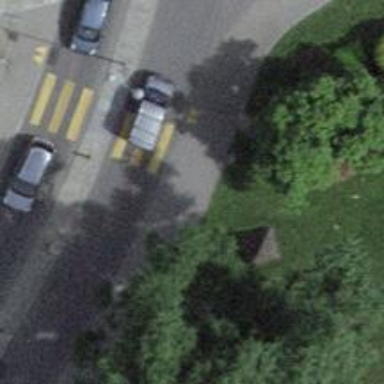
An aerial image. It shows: Marked road crossing with island and clear markings.